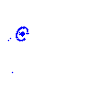
Particle: pion